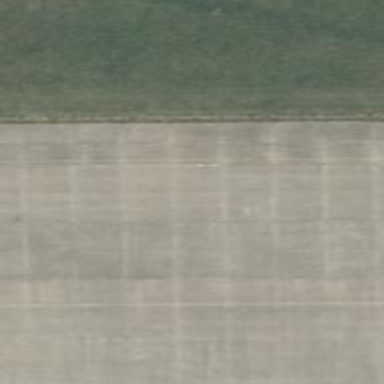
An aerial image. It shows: View of taxiway at the airport.